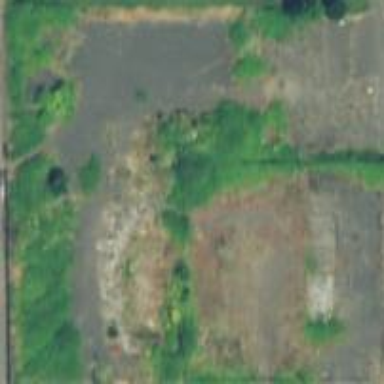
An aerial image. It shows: Brownfield area.